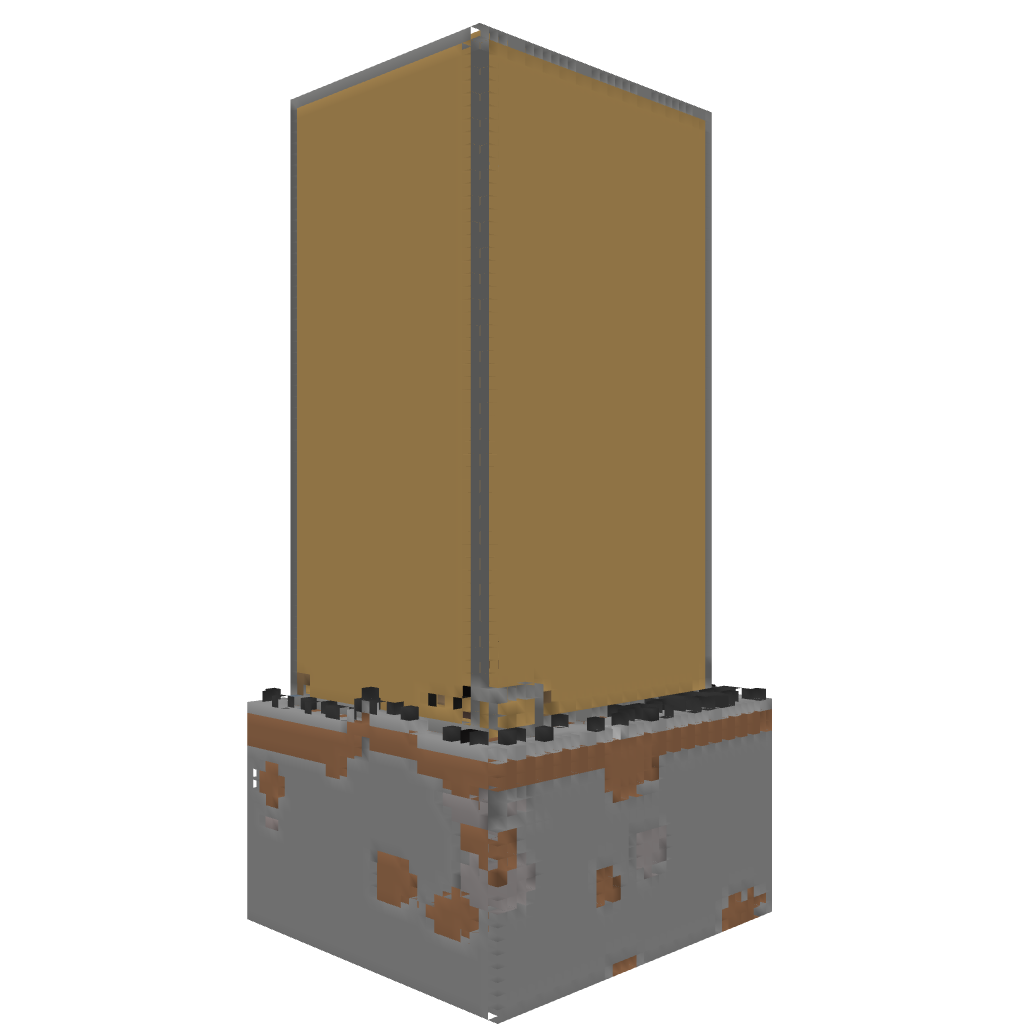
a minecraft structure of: A very big house with trap!